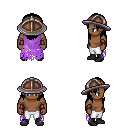
a pixel art fantasy rpg character, male body template, human, dark skin, maroon tattered cape, white pants, black long hairstyle, chain helm, cloth bracers, black shoes, four views (front, back, left, right), 2x2 character sprite sheet, small pixel art, hard edges, no anti-aliasing